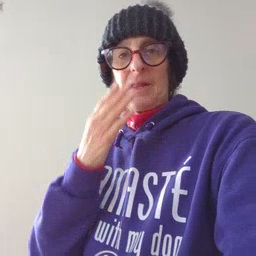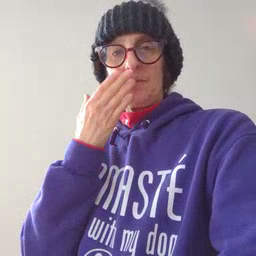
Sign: napkin